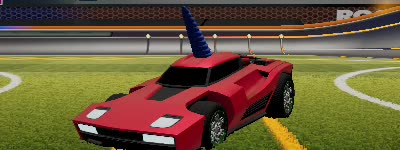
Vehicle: breakout